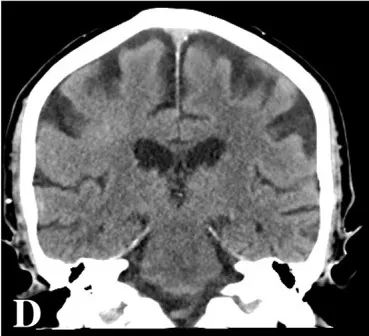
CT head pre- and post-corticosteroid therapy. (C,D) Repeat CT head 4 weeks after post-corticosteroid therapy revealed a decrease in vasogenic edema and apparent size of the lesion.
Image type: radiology (ct)